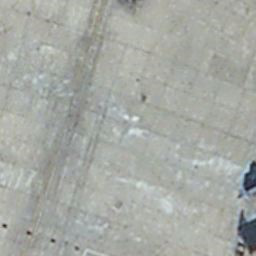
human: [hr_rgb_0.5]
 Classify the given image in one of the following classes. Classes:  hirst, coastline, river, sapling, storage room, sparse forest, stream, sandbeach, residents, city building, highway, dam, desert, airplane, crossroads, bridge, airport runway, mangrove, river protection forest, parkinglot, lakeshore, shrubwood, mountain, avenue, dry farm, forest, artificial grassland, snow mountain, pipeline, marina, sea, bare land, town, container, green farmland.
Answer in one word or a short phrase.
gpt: airport runway